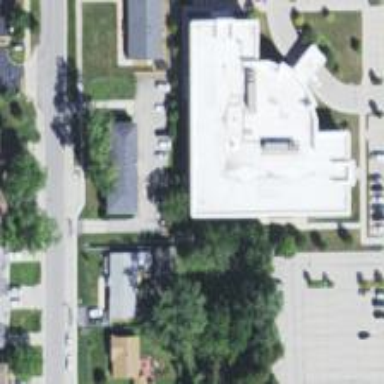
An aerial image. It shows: Clinic building providing healthcare services.